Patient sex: M
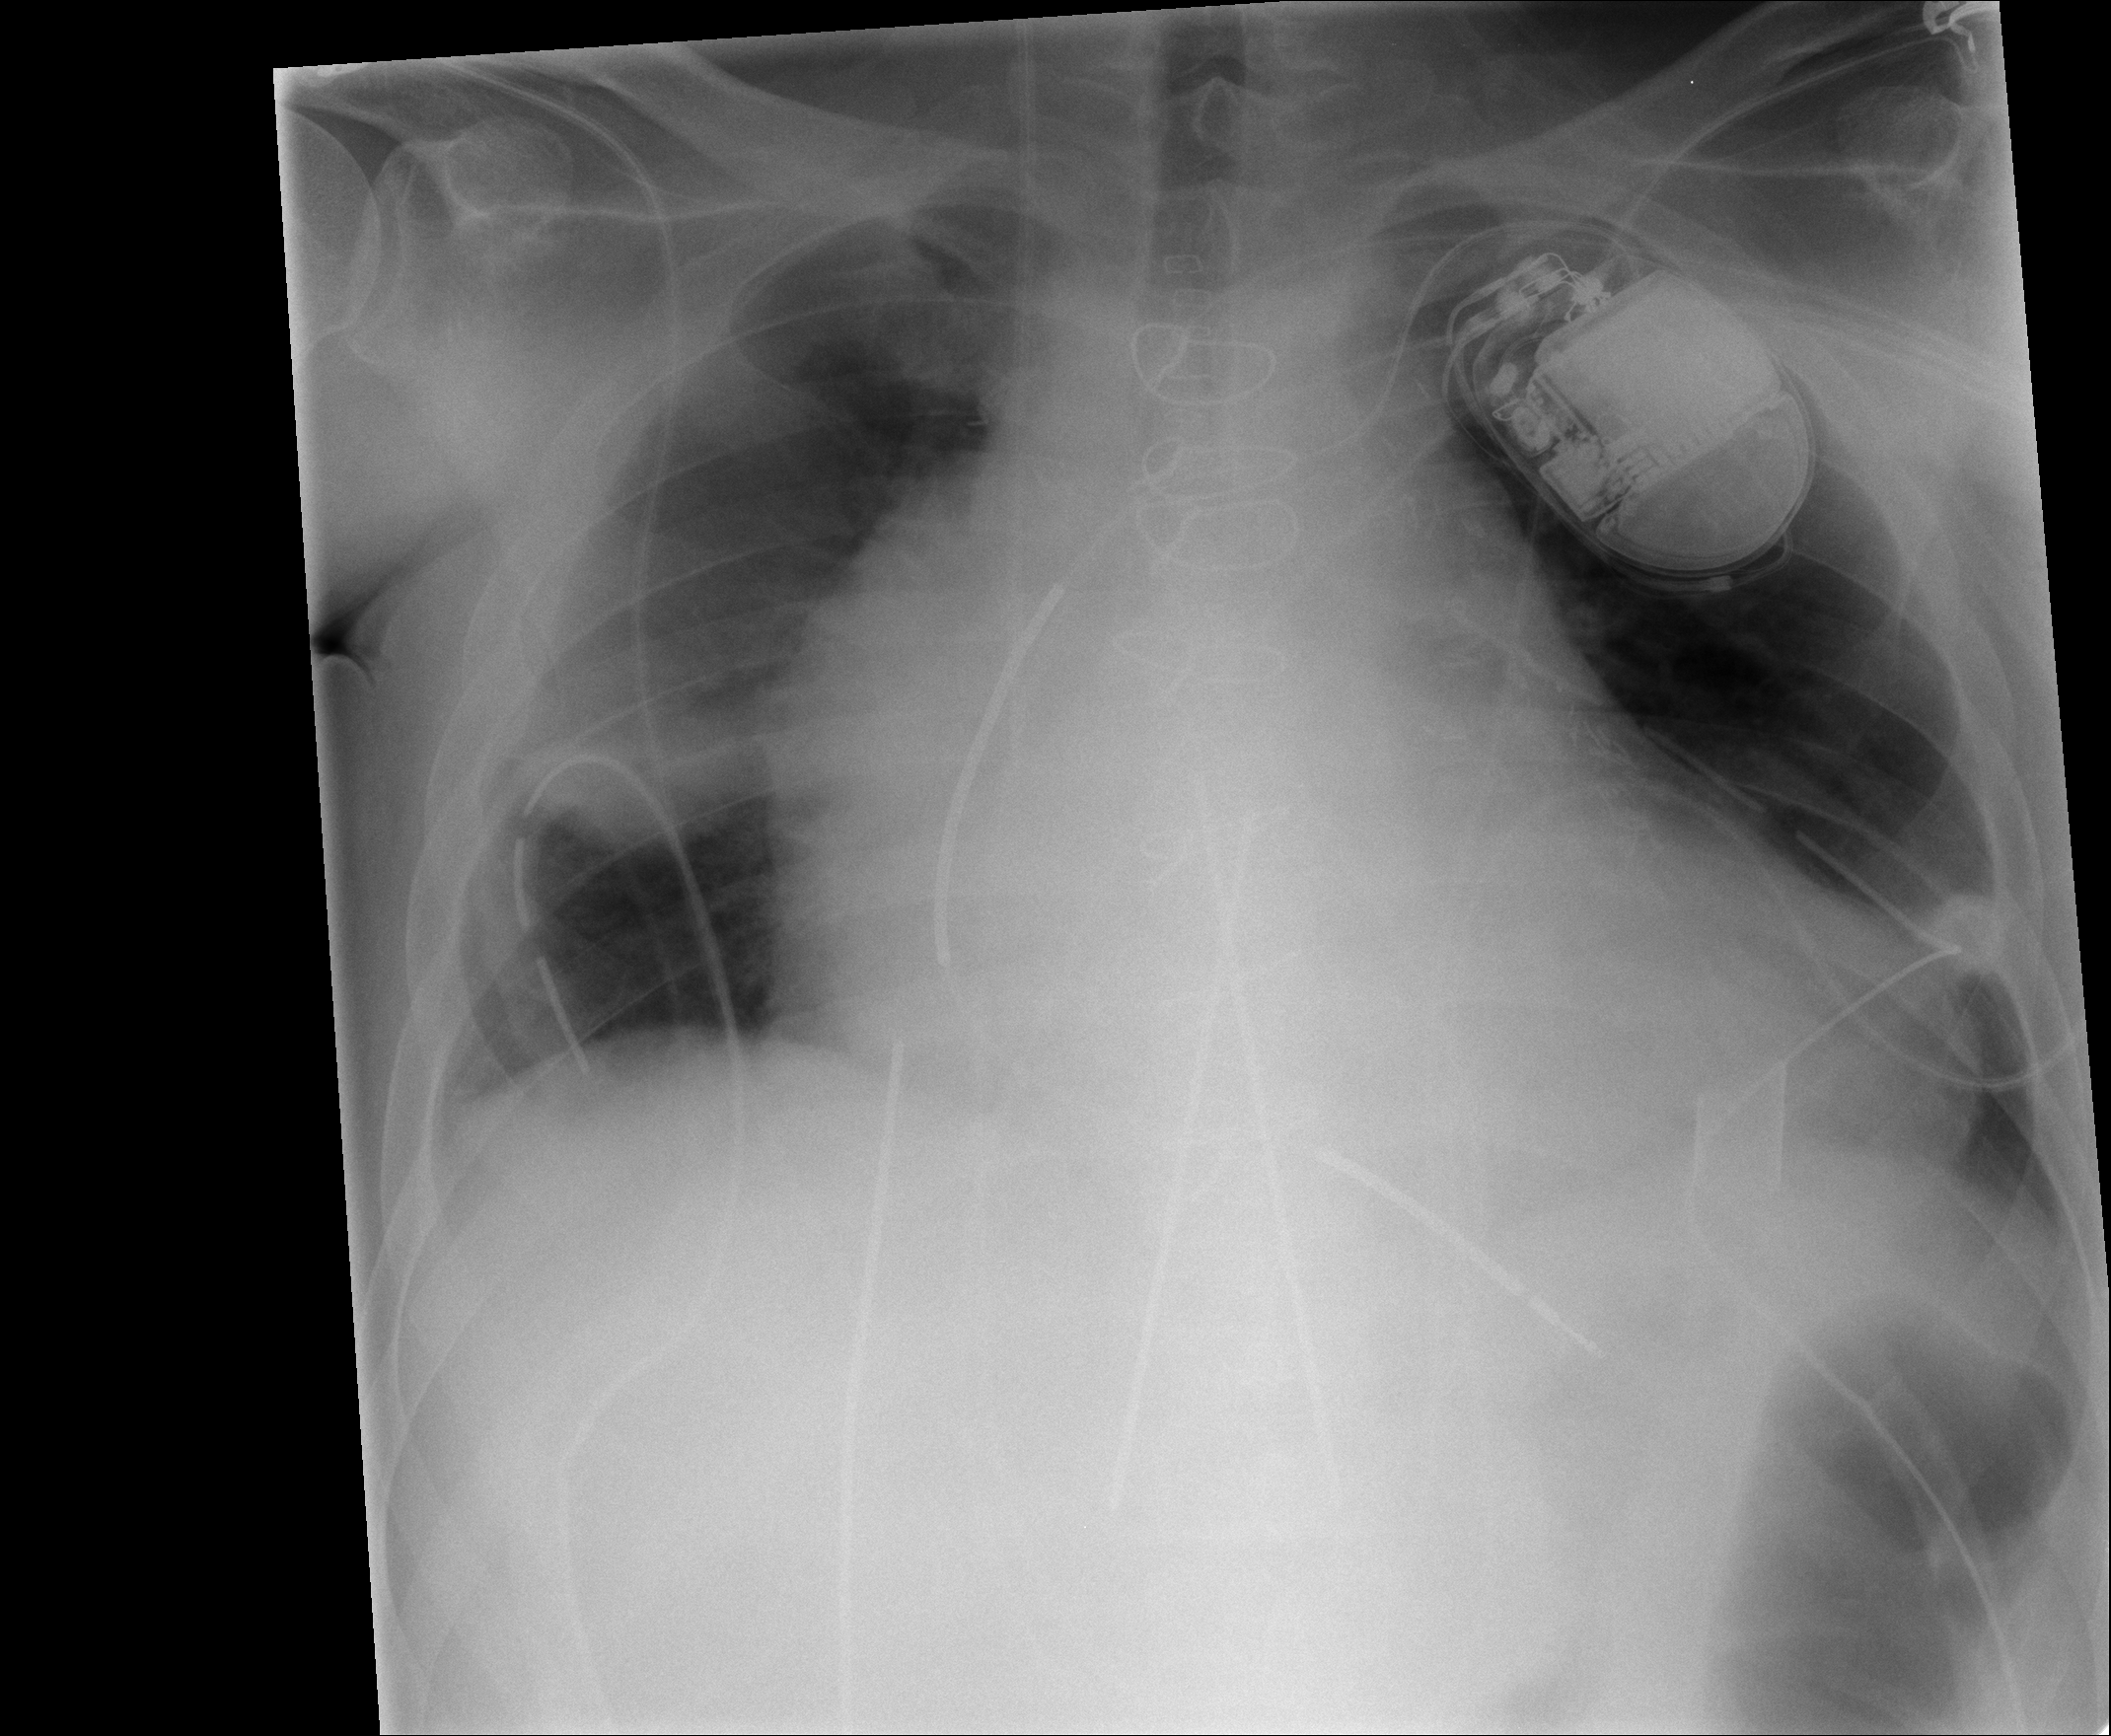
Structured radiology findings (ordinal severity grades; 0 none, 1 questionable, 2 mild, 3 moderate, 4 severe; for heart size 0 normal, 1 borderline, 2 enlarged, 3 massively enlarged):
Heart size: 3
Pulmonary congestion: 0
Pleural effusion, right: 2
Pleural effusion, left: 0
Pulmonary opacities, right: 0
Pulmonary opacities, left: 0
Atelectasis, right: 2
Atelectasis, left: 0